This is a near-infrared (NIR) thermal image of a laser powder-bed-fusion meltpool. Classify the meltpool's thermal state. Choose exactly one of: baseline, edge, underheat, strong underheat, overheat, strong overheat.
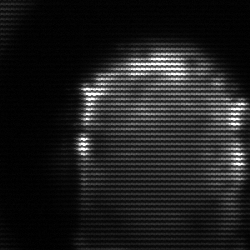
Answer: baseline